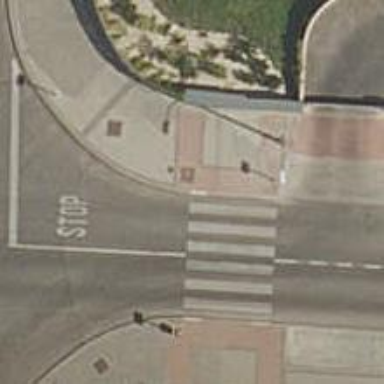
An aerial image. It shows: Pedestrian crossing with zebra markings on the footway.